Field crop: maize
Growth stage: 1
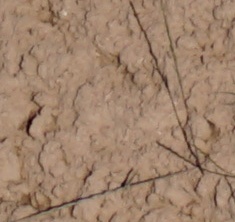
Species: lolium